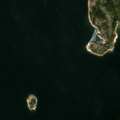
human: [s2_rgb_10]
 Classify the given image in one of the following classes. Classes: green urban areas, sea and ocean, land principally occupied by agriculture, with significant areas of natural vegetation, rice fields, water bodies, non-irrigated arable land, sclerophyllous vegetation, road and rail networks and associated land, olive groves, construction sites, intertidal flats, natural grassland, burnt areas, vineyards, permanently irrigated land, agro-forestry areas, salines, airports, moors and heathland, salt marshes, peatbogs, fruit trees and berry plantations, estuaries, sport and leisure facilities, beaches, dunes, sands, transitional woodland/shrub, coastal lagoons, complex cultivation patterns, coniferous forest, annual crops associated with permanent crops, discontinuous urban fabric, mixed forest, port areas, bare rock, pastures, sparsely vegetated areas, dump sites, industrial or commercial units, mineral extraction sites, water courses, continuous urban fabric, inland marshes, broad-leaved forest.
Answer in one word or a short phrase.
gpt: sea and ocean